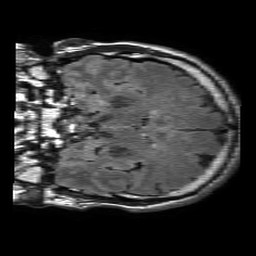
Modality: FLAIR
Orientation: coronal
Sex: male
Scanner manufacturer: philips
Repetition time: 11 s
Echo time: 0.125 s